Aerial crown-view tile of a tropical tree (Barro Colorado Island, Panama), acquired 20240918:
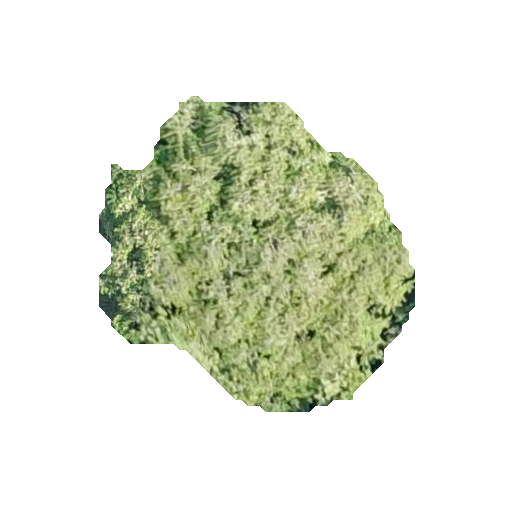
Species: Quararibea asterolepis
GBIF accepted scientific name: Quararibea asterolepis
Crown area: 110.464 m²